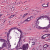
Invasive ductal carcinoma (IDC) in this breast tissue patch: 0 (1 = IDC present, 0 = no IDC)